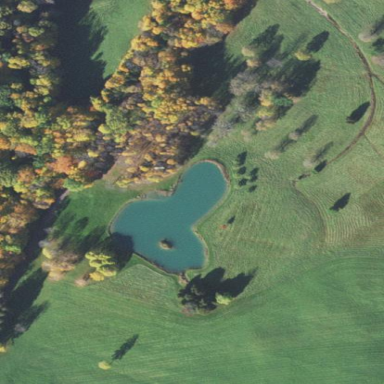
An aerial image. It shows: Peaceful pond surrounded by nature.